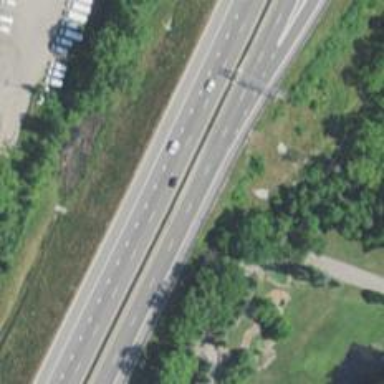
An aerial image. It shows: Asphalt motorway.